Field crop: maize
Growth stage: 2
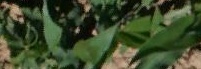
Species: maize